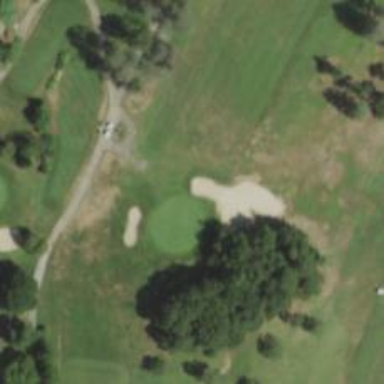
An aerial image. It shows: View of golf hole.